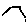
Label: hexagon